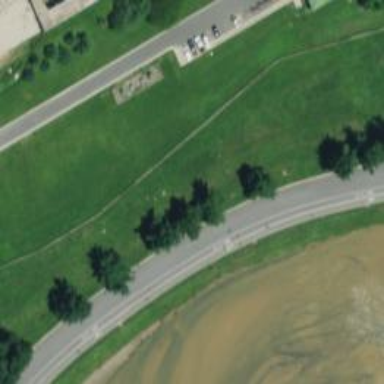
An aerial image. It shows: Disc golf hole.